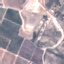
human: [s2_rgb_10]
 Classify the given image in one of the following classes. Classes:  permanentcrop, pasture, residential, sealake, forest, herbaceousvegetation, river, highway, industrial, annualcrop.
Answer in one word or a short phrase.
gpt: PermanentCrop